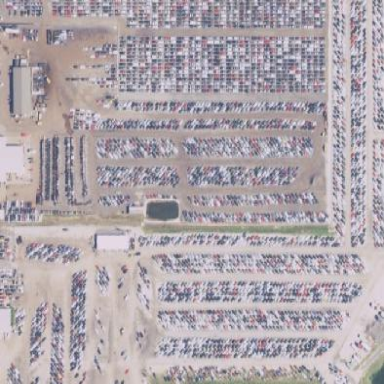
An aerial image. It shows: Scrap yard situated in industrial area.